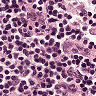
Metastatic tissue present: no